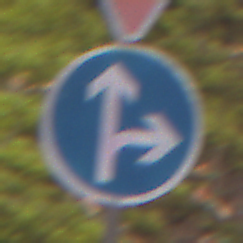
Verkehrszeichen: VorgeschriebeneFahrtrichtungGeradeausOderRechts
Zusatzzeichen oben: VorfahrtGewaehren
Umgebung: Outdoor, Nature
Tageszeit: Midday
Wetter: Overcast
Licht: Natural
Jahreszeit: Autumn
Kontrast: LowContrast